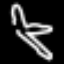
Label: airplane